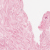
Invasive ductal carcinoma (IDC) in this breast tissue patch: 0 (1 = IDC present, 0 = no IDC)